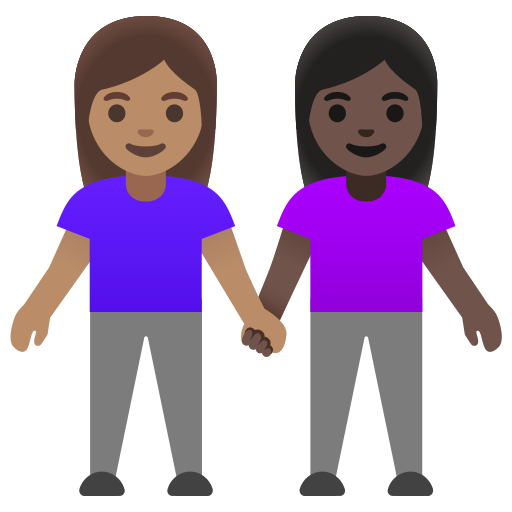
Emoji: 👩🏽‍🤝‍👩🏿